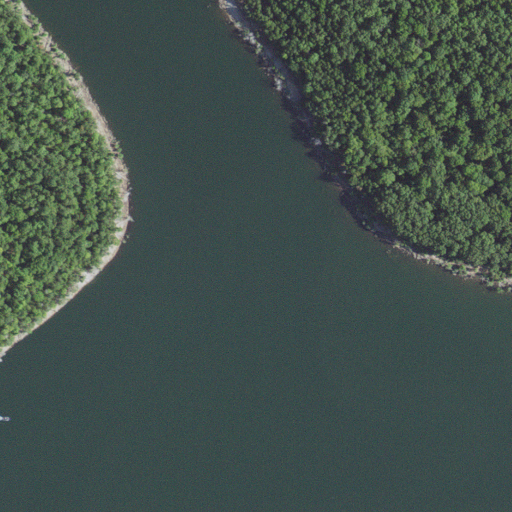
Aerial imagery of valley in Missouri named Johnson Hollow containing open water, deciduous forest, mixed forest, barren land, evergreen forest, pasture, and grassland